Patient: sex F, age 26
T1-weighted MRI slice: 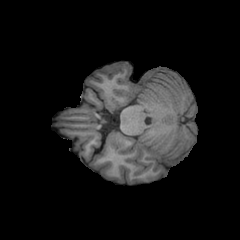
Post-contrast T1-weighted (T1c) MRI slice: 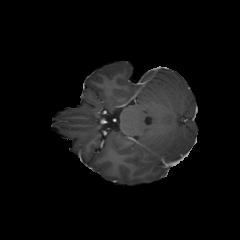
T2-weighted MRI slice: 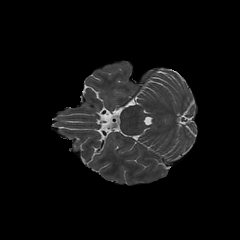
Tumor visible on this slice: no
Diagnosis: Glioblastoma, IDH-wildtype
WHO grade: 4